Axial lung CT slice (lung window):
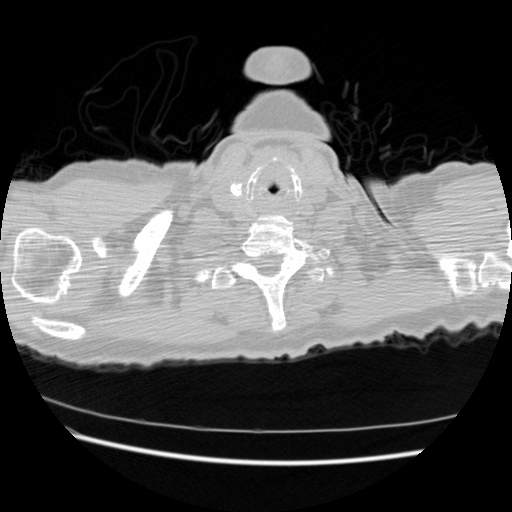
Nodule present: no